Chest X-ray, PA view. Patient: 30 years old, sex F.
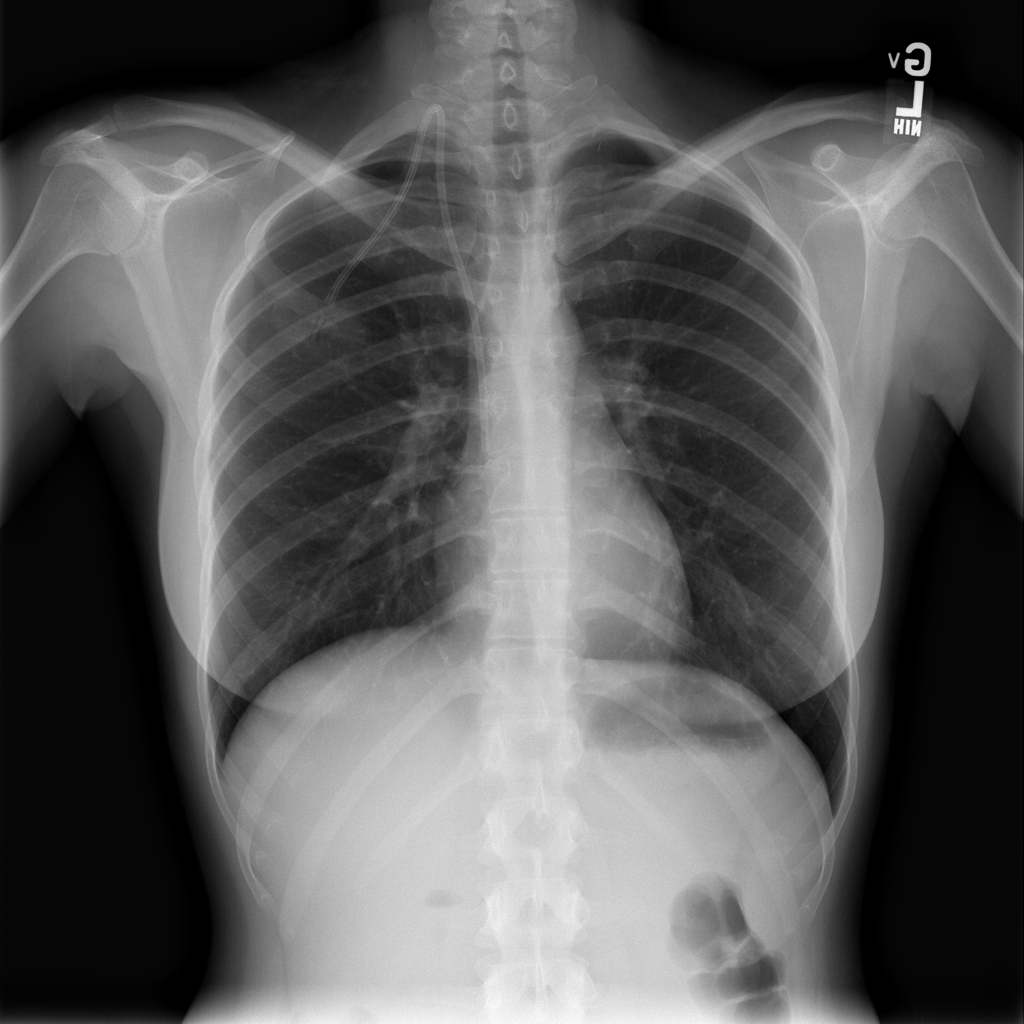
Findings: No Finding